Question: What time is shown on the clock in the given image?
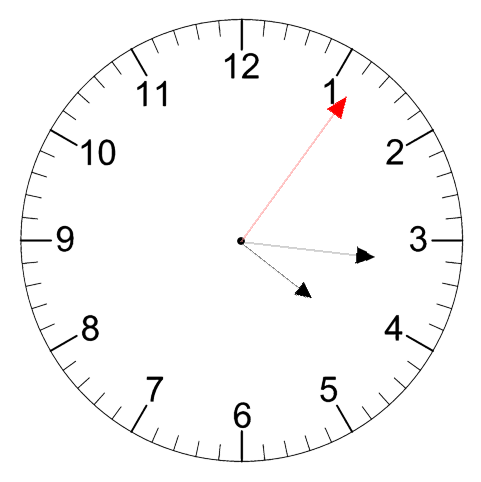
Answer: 04:16:06